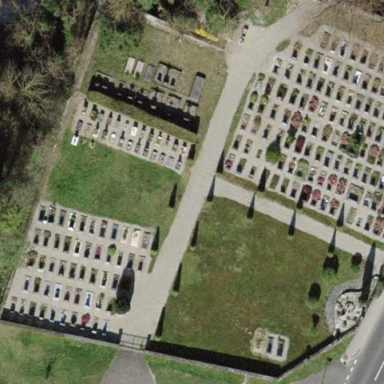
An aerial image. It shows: Cemetery.